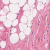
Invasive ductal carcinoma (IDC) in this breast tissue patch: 0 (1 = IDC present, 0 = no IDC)